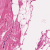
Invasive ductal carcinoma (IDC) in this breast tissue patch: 0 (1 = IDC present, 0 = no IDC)